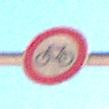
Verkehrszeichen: VerbotRadverkehr
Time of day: MorningAfternoon
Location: Outdoor (Nature)
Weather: Clear
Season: Summer
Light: Natural